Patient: sex M, age 40
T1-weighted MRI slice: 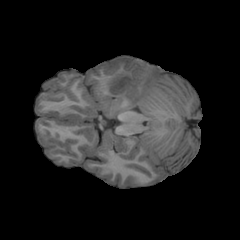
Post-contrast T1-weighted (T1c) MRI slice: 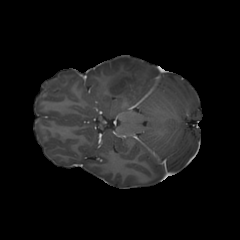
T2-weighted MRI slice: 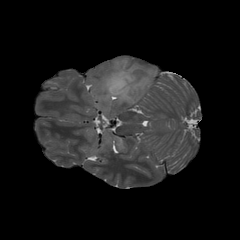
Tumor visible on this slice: yes
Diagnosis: Astrocytoma, IDH-mutant
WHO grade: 3